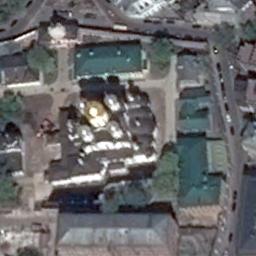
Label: church